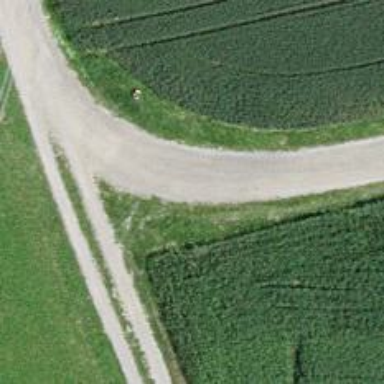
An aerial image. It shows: Unpaved track with grade 3 surface.